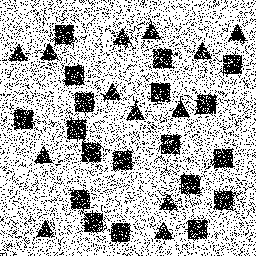
Squares: 19
Triangles: 13
Stars: 0
Total shapes: 32